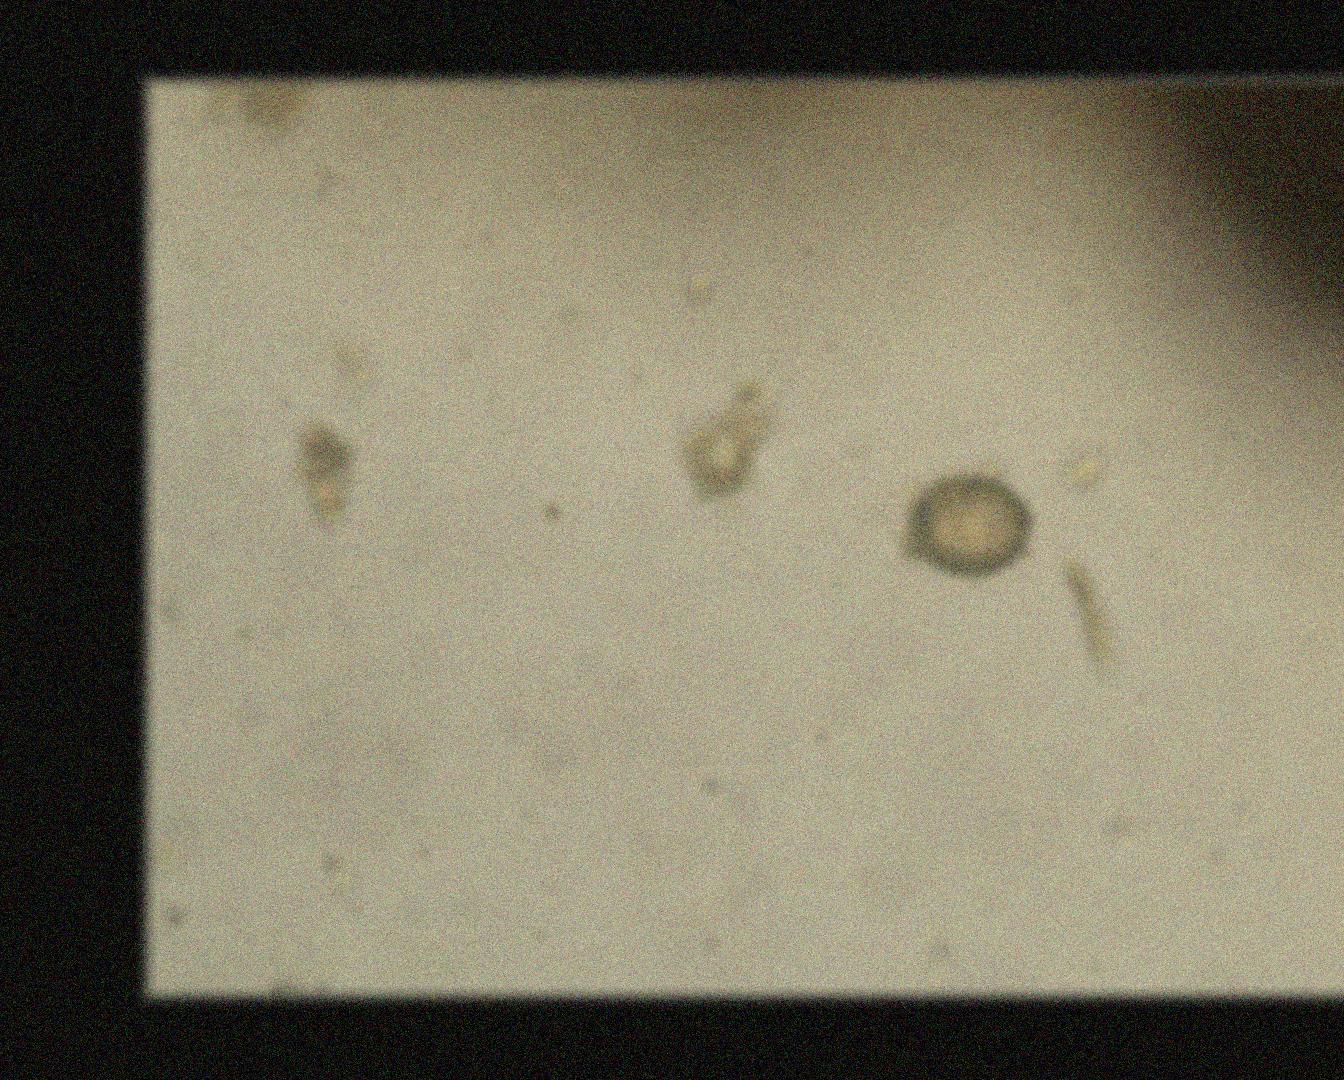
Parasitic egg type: Taenia spp. egg